Field crop: tomato
Growth stage: 2
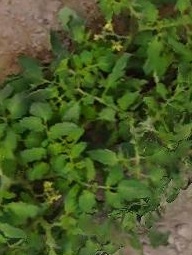
Species: tomato